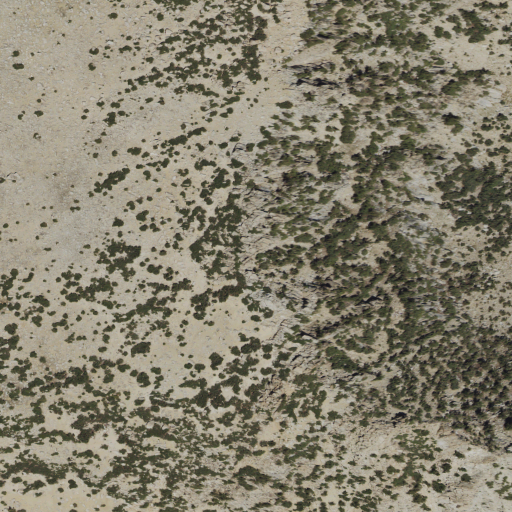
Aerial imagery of mountain in California named Table Mountain containing shrub, evergreen forest, grassland, and barren land